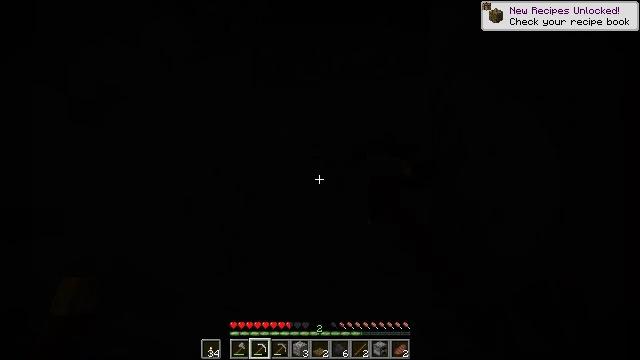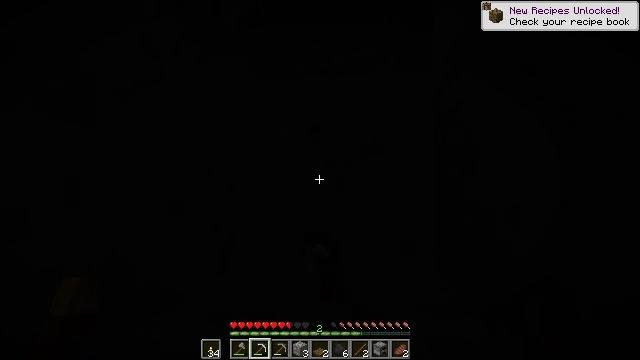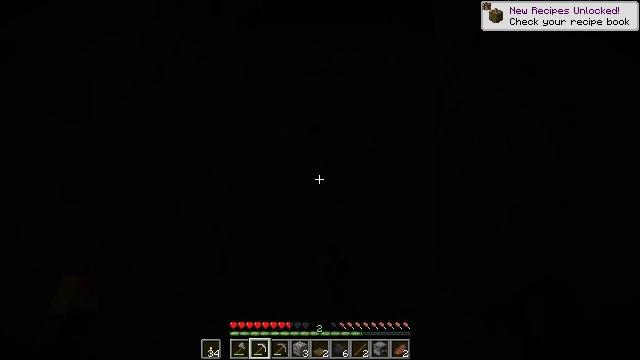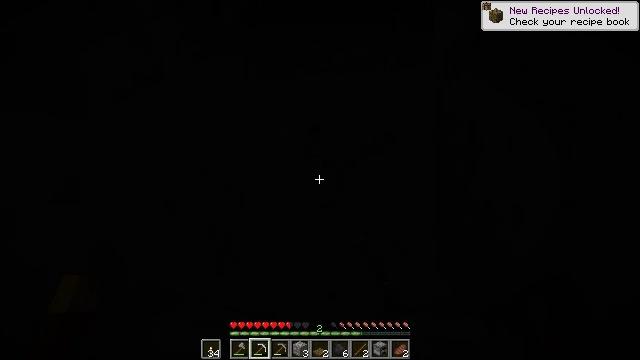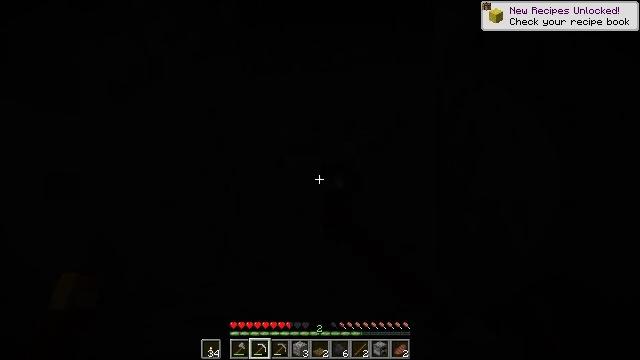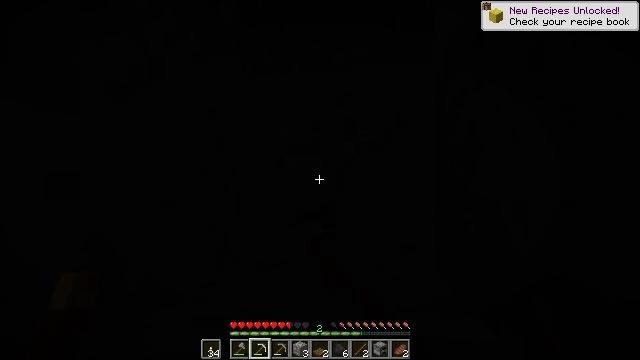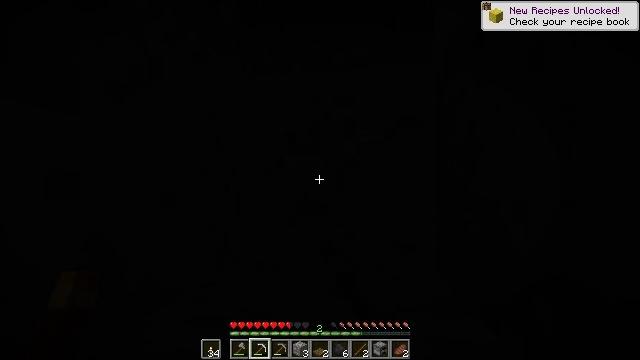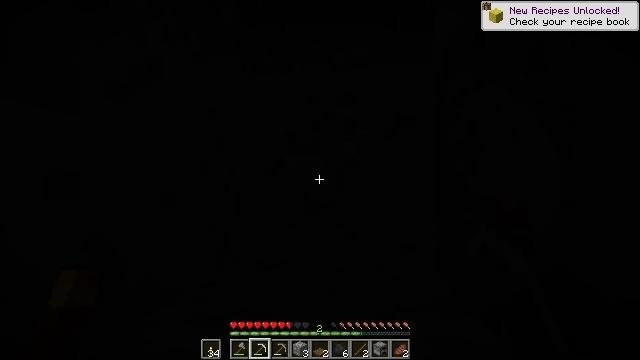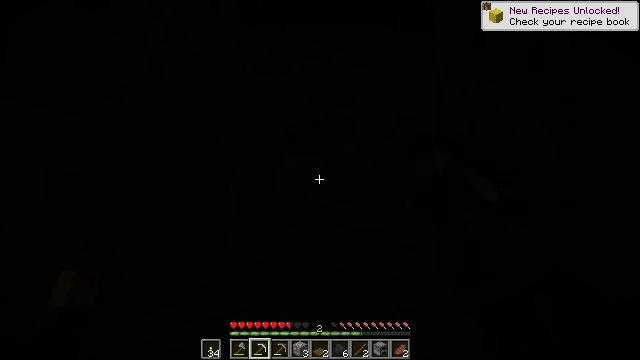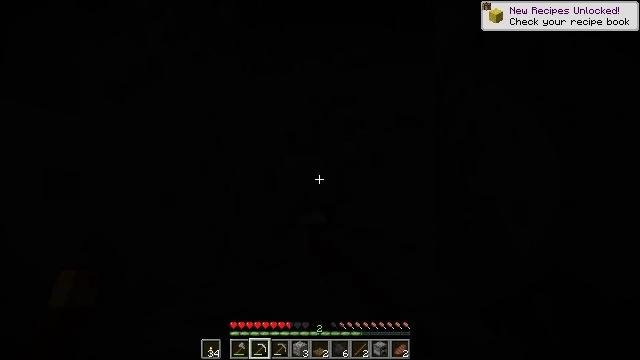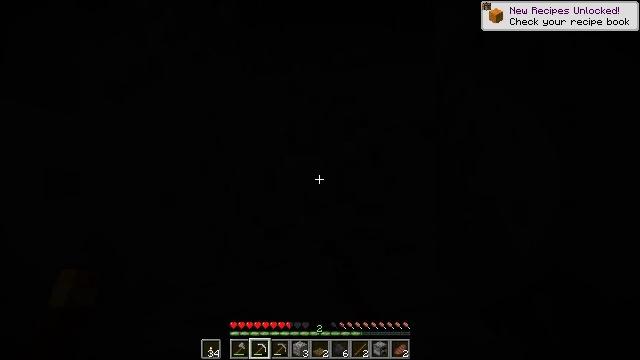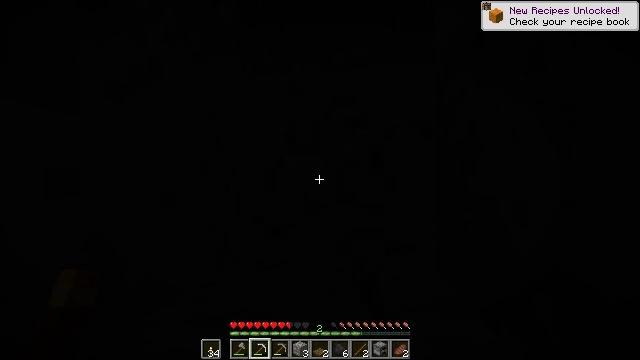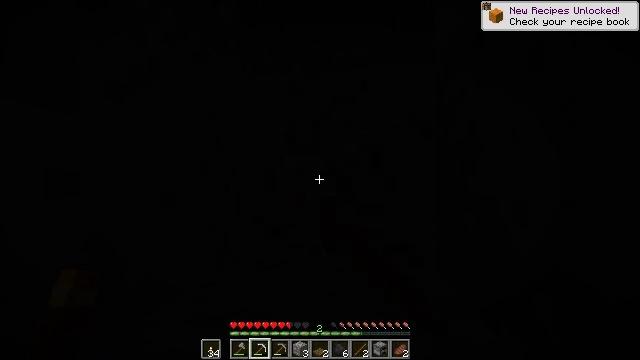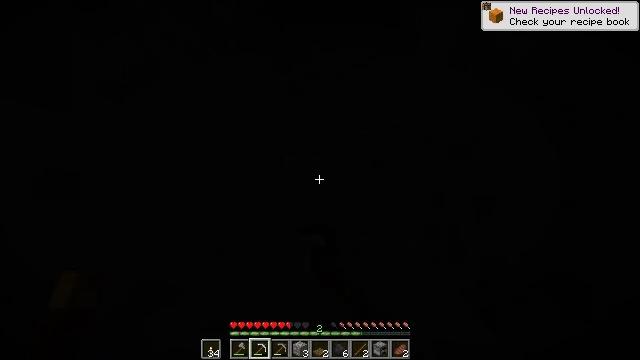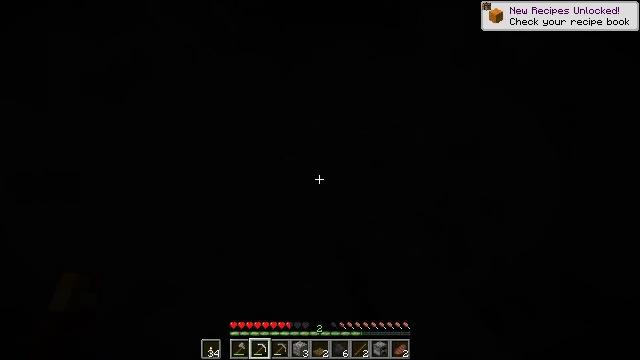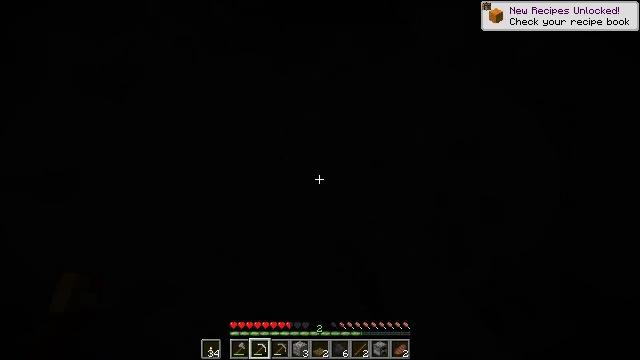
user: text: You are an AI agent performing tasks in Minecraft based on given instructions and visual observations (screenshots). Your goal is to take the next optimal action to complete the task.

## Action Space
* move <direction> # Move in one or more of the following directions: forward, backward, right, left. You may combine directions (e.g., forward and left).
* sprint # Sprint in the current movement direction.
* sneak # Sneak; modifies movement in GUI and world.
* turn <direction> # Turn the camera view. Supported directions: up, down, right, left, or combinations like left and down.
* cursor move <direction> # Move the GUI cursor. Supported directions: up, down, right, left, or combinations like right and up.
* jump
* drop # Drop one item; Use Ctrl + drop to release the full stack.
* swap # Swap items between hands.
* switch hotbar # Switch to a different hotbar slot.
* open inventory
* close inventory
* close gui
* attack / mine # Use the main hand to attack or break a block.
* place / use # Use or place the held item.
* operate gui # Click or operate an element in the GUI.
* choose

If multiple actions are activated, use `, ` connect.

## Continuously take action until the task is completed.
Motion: motion action
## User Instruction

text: Dig through gravel to clear a path.
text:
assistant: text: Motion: attack / mine
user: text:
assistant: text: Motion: attack / mine
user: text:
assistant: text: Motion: attack / mine
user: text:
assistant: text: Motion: attack / mine
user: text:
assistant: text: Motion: attack / mine
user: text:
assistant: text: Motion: attack / mine
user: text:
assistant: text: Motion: attack / mine
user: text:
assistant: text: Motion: attack / mine
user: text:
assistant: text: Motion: attack / mine
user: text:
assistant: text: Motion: attack / mine
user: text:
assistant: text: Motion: attack / mine
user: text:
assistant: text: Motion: attack / mine
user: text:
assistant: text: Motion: move forward, attack / mine
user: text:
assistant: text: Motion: move forward, attack / mine
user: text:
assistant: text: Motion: move forward, attack / mine
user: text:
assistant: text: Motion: move forward, attack / mine
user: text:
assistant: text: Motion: move forward, attack / mine
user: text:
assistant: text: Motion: move forward, attack / mine
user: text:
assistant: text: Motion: move forward, attack / mine
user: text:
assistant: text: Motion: move forward, attack / mine
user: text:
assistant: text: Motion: attack / mine
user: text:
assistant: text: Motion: attack / mine
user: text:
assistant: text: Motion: attack / mine
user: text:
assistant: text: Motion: attack / mine
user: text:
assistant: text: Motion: attack / mine
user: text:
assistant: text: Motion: attack / mine
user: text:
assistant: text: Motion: attack / mine
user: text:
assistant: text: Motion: attack / mine
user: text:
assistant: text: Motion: attack / mine
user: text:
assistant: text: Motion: attack / mine